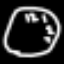
Label: clock